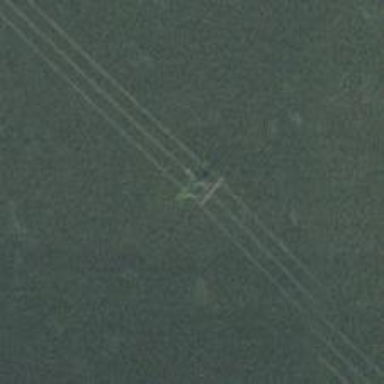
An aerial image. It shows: H-frame designed tower for power lines.